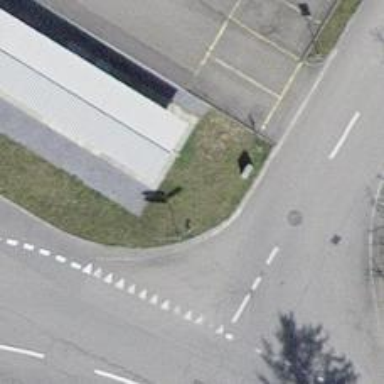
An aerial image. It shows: Charging station.